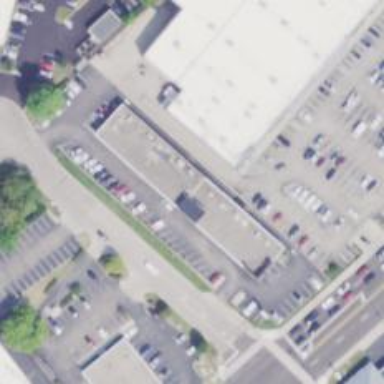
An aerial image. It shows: Car rental facility.